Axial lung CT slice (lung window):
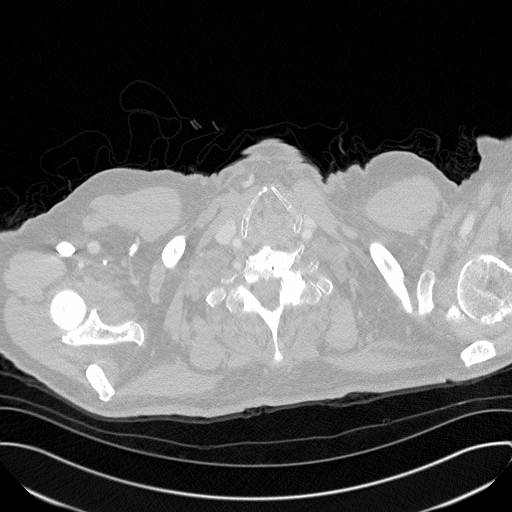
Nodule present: no